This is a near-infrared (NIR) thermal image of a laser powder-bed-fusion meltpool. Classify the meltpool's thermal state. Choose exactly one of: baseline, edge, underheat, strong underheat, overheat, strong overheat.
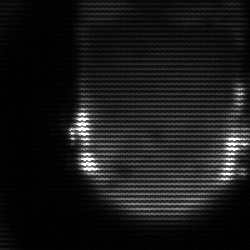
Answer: baseline